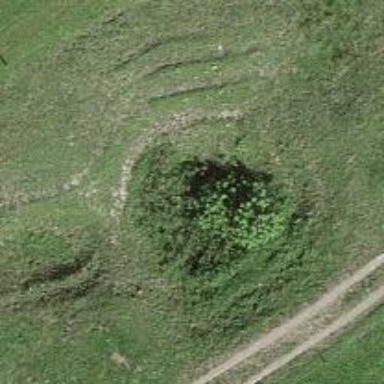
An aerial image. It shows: Sinkhole in natural setting.